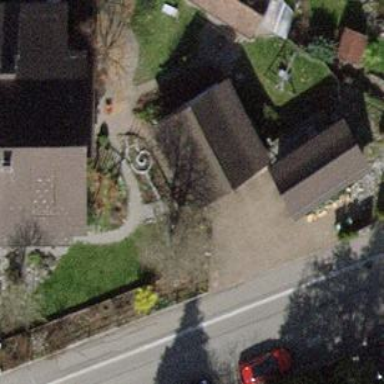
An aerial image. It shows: Garage.